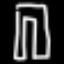
Label: pants